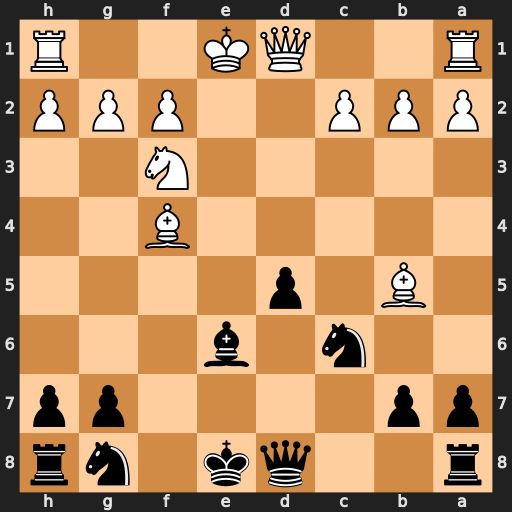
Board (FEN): r2qk1nr/pp4pp/2n1b3/1B1p4/5B2/5N2/PPP2PPP/R2QK2R
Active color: b
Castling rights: KQkq
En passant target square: -
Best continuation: Qa5+ Qd2 Qxb5